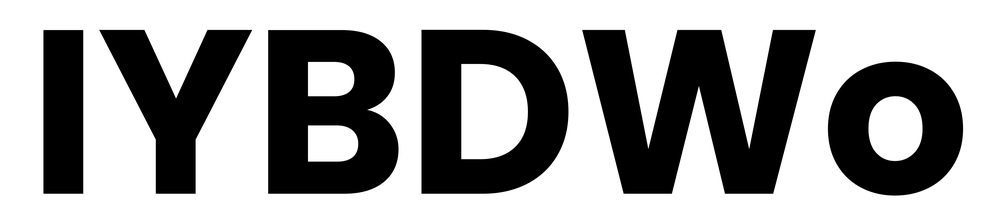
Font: Poppins-Bold